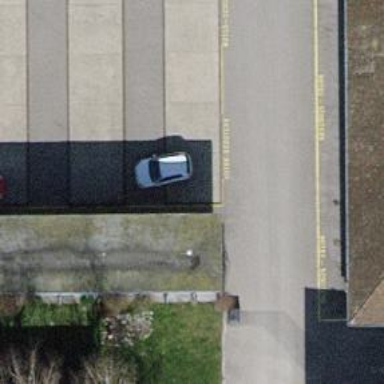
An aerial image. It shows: Concrete parking aisle designated as service road.